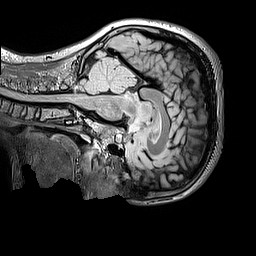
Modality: FLAIR
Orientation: sagittal
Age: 12
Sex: male
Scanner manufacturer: siemens
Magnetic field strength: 3 T
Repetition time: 5 s
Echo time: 0.388 s